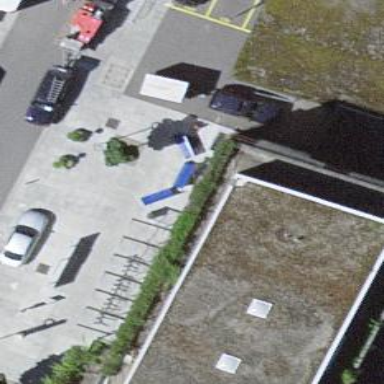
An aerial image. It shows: Bench.